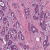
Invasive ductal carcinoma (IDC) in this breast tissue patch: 1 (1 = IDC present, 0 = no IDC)